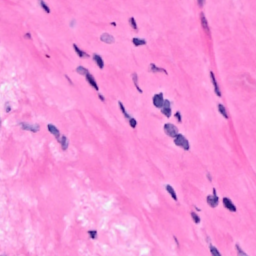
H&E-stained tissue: Breast